Question: I am working on a Puzzle Bubble Type game in which I am making a body like this
'''
FixtureDef Fd = PhysicsFactory.createFixtureDef(10f, 1f, 0.5f);
Body b = PhysicsFactory.createCircleBody(mPhysicsWorld, gb, BodyType.DynamicBody, Fd);
'''
This is a body of a ball, the ball reflects perfectly which it collides with left and right walls but when it collides with top wall it makes a weld joint with the top wall and its type is set to static, when another ball collides with the above mentioned ball they makes a weld joint with each other. Making joints are working very well but when two balls collides with each other or with the top wall there becomes a distance between them which is I think because of elasticity factor. I want NOT to have that distance I want to connect them in a way with no distance between them. Please note that collide connected factor of weld joint is set to true. I have also attached an image to clarify my question. I don't want distances between balls.
I am unable to find solution for this problem please help.
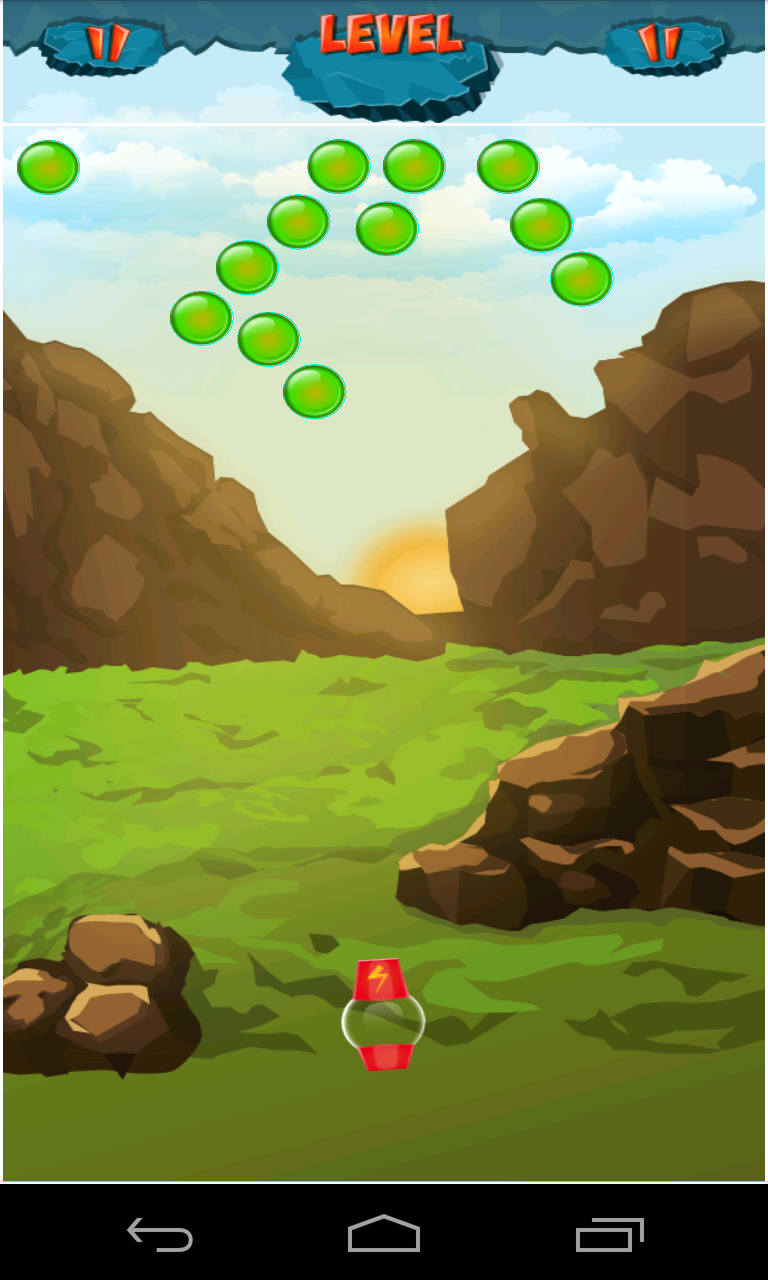
Answer: I have found a solution. When bodies collide I set their restitution/elasticity to 0.
'''
contact.getFixtureA().setRestitution(0);
contact.getFixtureB().setRestitution(0);
'''
This solved my problem, lets see what problem can this method creates in future.
Thanks for your help Steven